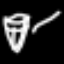
Label: diamond